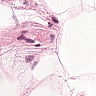
Metastatic tissue present: no